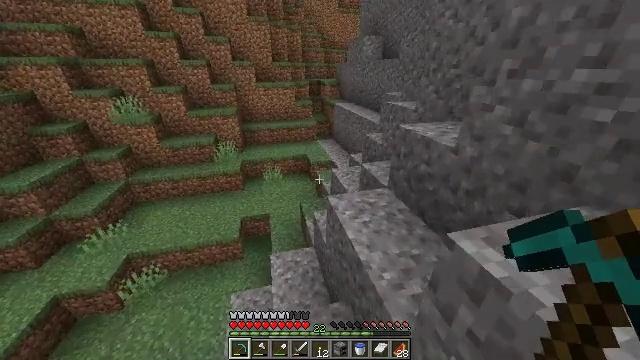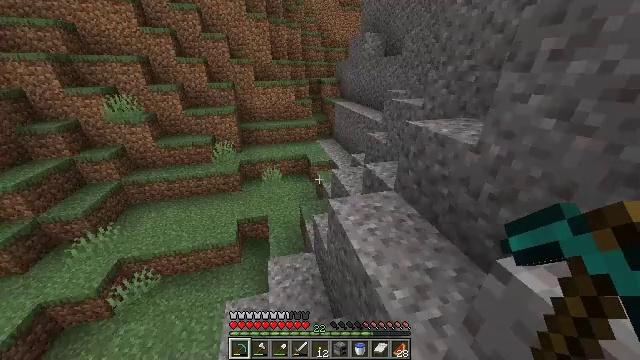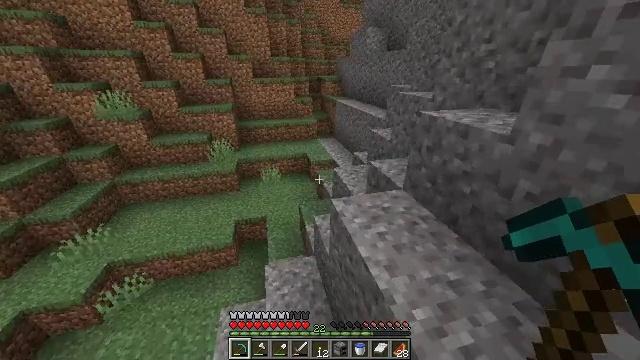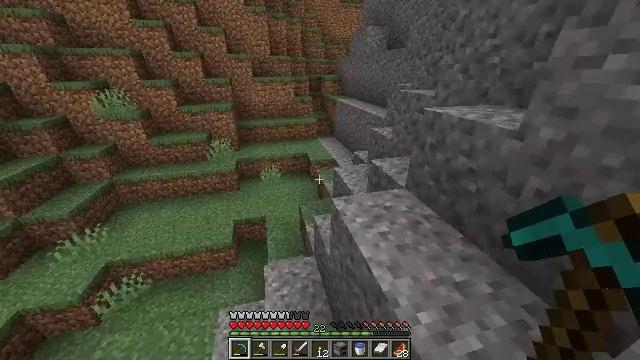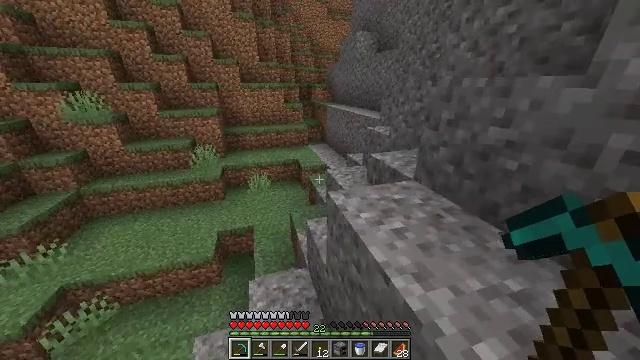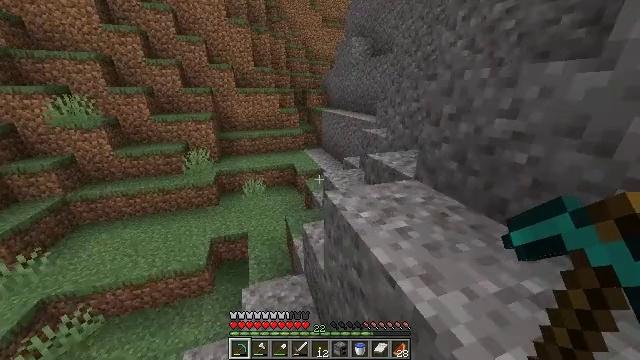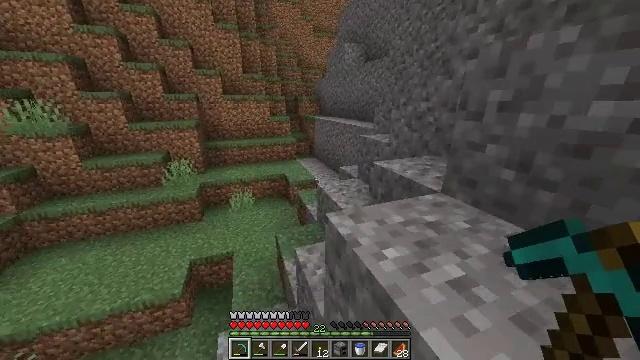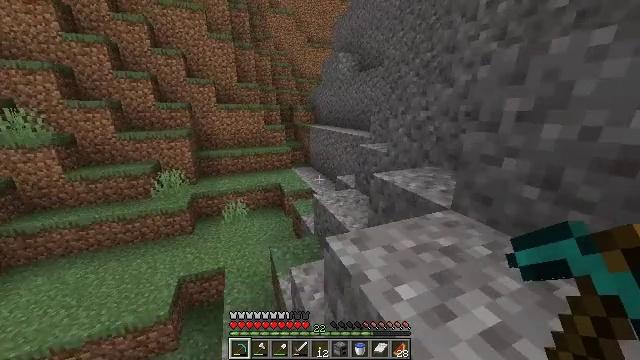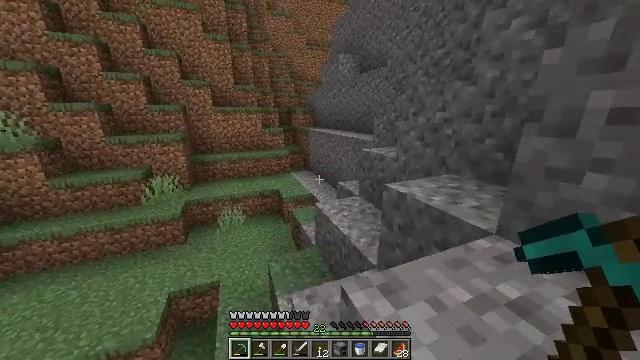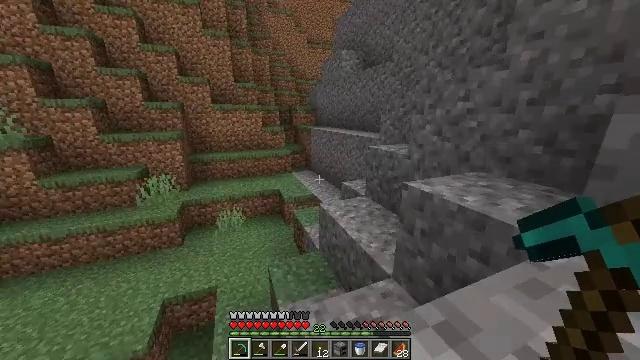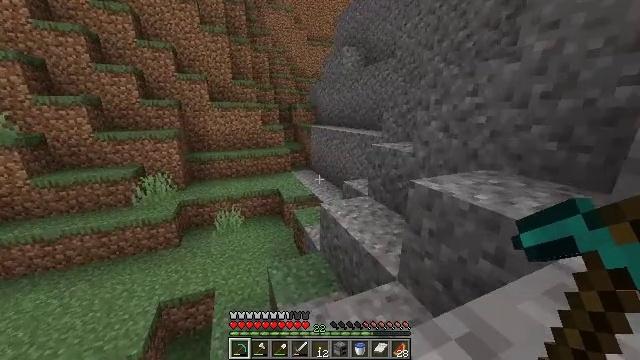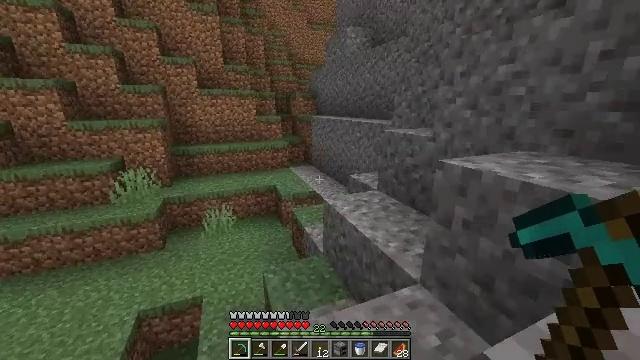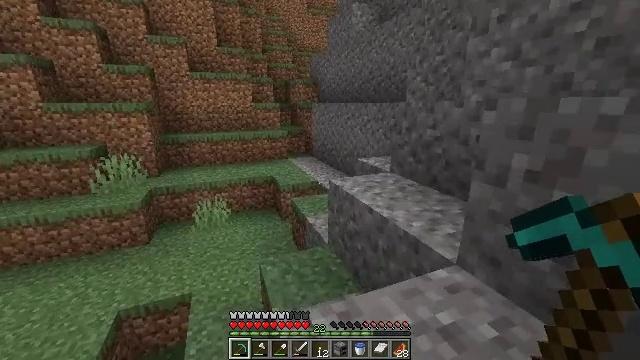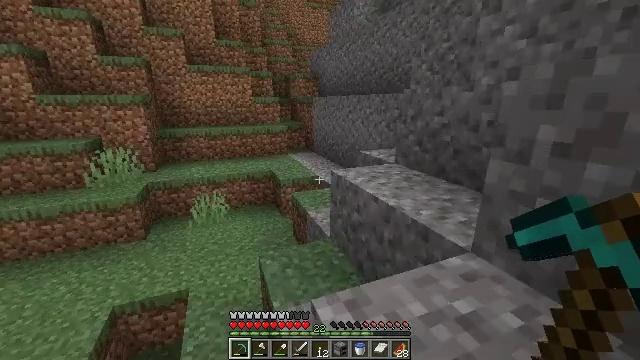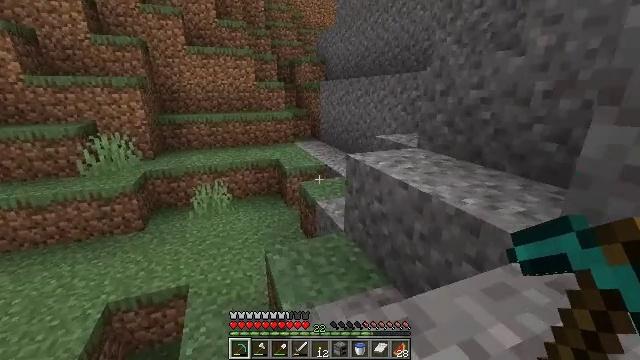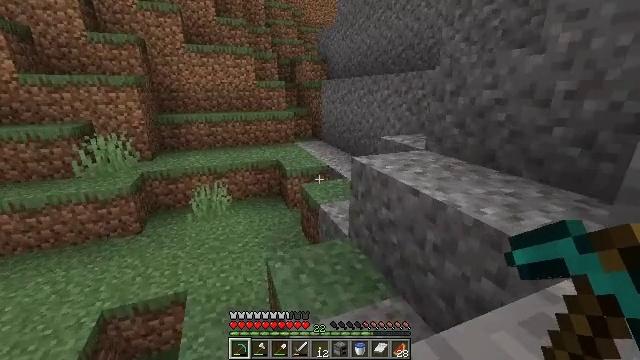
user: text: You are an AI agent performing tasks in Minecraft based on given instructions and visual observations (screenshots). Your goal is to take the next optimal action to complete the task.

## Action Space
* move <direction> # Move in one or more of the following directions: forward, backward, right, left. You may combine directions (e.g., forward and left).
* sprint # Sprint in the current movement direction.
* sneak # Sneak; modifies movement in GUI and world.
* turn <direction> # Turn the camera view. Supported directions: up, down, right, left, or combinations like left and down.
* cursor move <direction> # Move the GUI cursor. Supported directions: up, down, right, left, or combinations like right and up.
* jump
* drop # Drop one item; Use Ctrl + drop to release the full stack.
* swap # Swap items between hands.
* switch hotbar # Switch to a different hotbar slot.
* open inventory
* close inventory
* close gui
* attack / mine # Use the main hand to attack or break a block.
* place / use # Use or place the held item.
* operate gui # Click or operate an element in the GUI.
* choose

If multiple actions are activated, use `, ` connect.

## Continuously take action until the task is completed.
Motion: motion action
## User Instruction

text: Mine dirt from the ground.
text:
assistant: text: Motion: move forward, sprint
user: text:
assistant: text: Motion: move forward, sprint
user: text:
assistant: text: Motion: move forward, sprint
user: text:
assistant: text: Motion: move forward, sprint, turn right and up
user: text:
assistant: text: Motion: move forward, sprint, turn right and up
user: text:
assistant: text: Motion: move forward, sprint, turn right and up
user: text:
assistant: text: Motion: move forward, sprint, turn right and up
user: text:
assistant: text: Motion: move forward, sprint
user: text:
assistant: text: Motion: move forward, sprint
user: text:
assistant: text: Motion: move forward, sprint
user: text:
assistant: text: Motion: move forward, sprint
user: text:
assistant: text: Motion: move forward, sprint
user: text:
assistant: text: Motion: move forward, sprint
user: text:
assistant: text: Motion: move forward, sprint, turn down
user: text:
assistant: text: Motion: move forward, sprint
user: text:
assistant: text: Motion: move forward, sprint
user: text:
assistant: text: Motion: move forward, sprint
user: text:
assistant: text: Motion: move forward, sprint
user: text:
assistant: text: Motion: move forward, sprint
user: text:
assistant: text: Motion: move forward, sprint
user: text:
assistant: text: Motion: move forward, sprint
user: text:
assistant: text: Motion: move forward, sprint
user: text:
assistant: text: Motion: move forward, sprint
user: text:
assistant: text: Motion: move forward, sprint
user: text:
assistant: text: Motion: move forward, sprint
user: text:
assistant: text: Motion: move forward, sprint
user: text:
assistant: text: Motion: move forward, sprint, turn up
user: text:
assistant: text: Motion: move forward, sprint, turn right and up
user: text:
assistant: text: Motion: move forward, sprint, turn up
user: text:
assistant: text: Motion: move forward, sprint, turn up